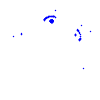
Particle: electron